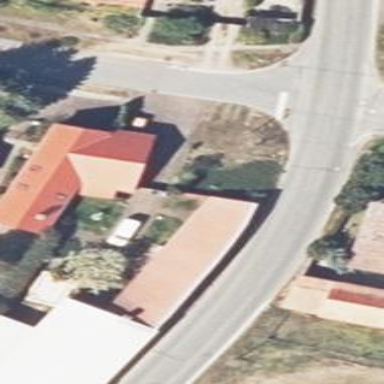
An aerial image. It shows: Detached house with gabled roof made of red roof tiles.